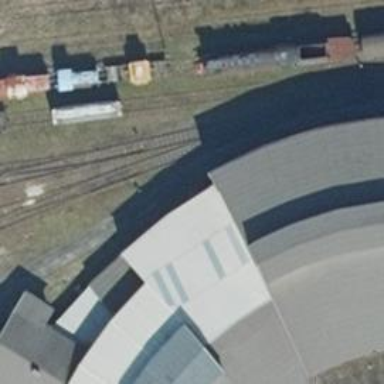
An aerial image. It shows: Railway switch.